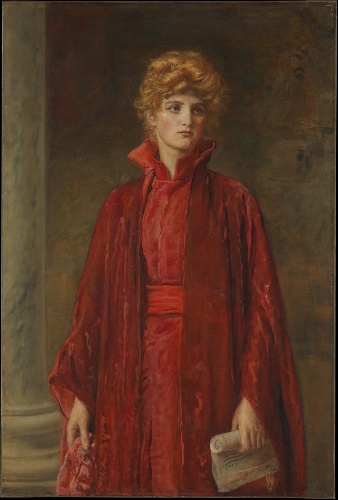
Title: Portia
Artist: Sir John Everett Millais
Artist bio: British, Southampton 1829–1896 London
Date: 1886
Object type: Painting
Classification: Paintings
Medium: Oil on canvas
Dimensions: 49 1/4 x 33 in. (125.1 x 83.8 cm)
Department: European Paintings
Credit line: Catharine Lorillard Wolfe Collection, Wolfe Fund, 1906
Accession year: 1906
Repository: Metropolitan Museum of Art, New York, NY
Tags: Portraits|Women